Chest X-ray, AP view. Patient: 42 years old, sex M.
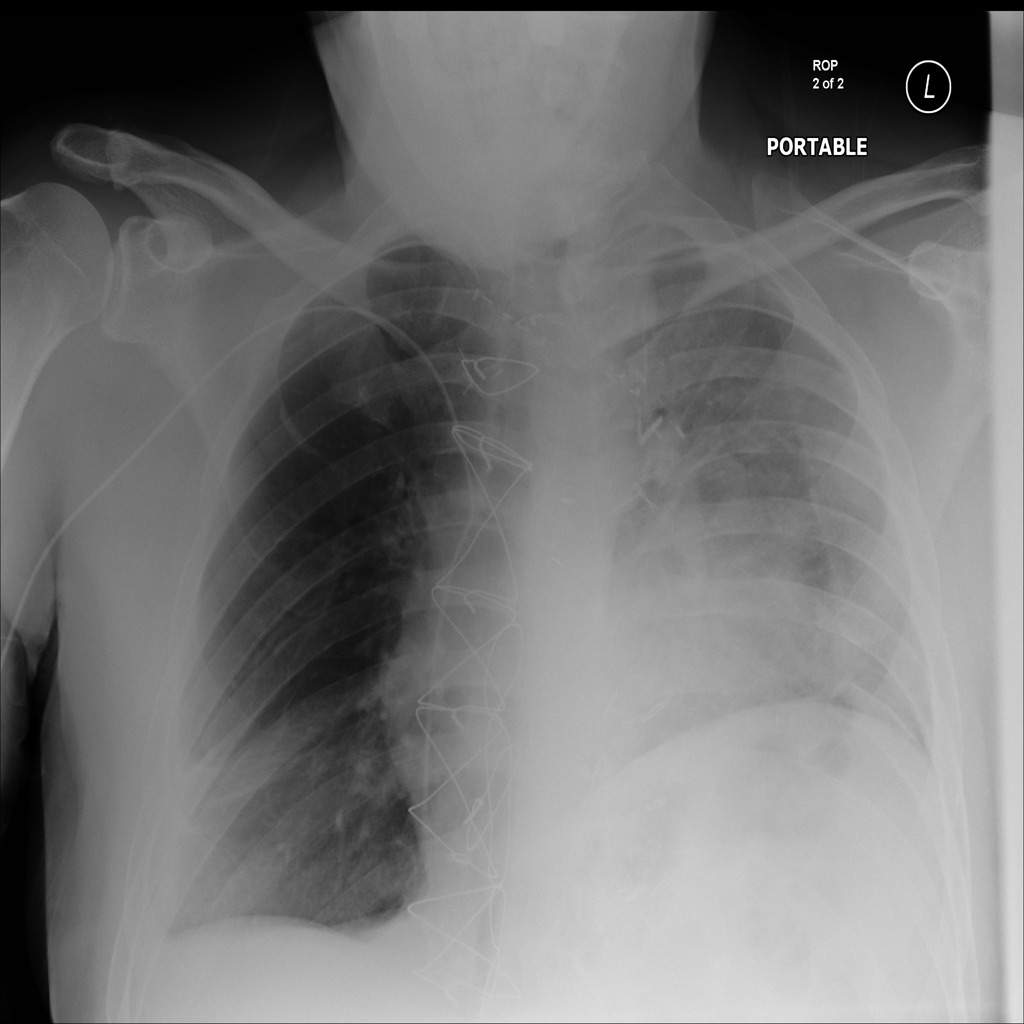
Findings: No Finding